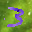
Label: 3